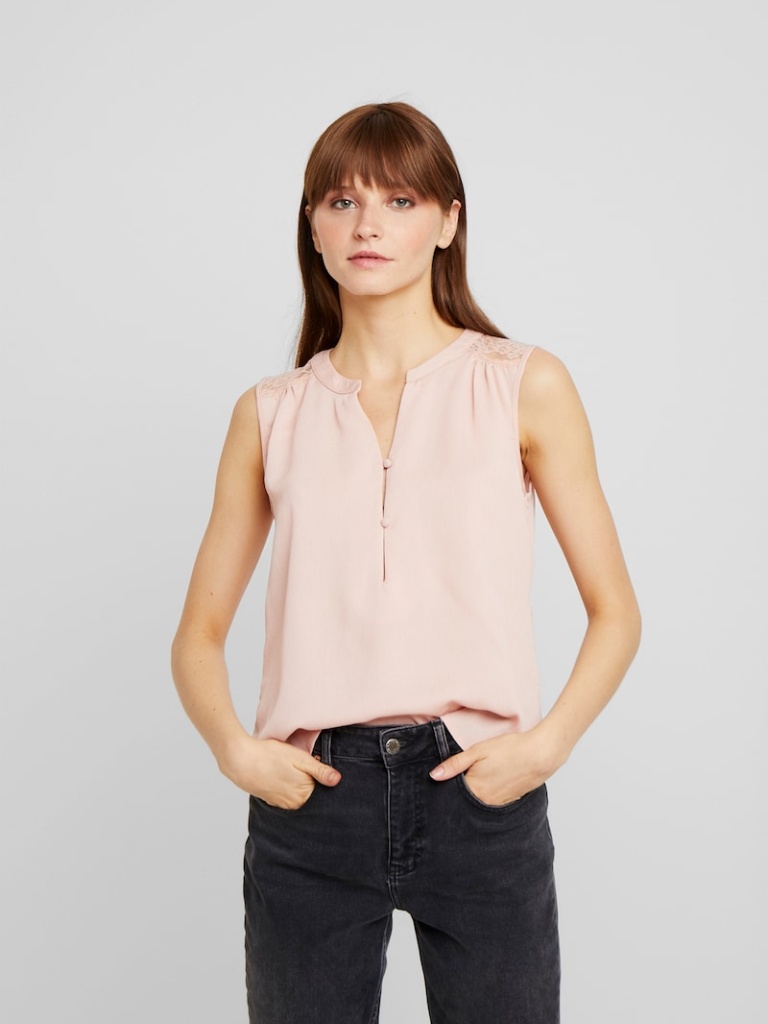
silk relaxed sleeveless hip length Untucked crew blouse